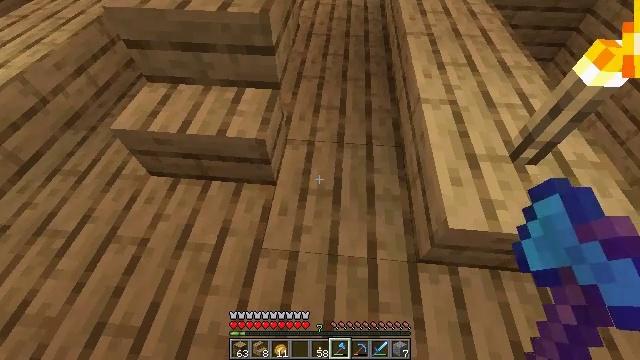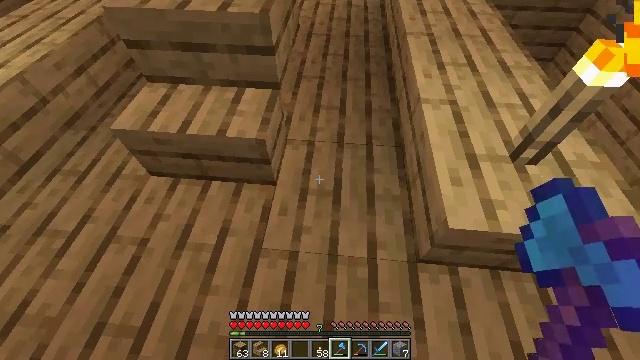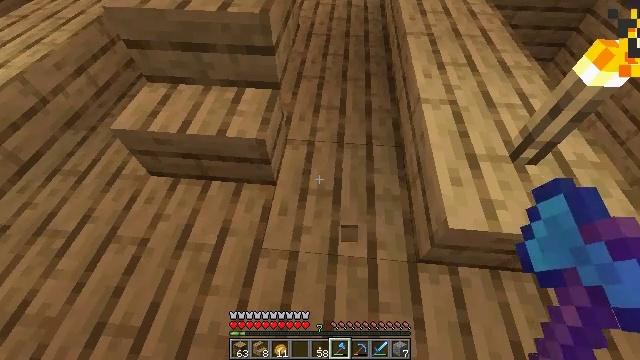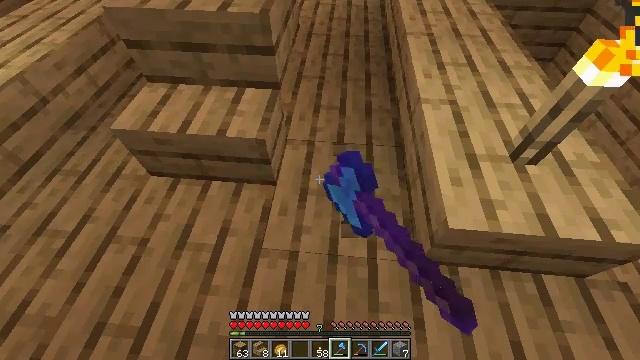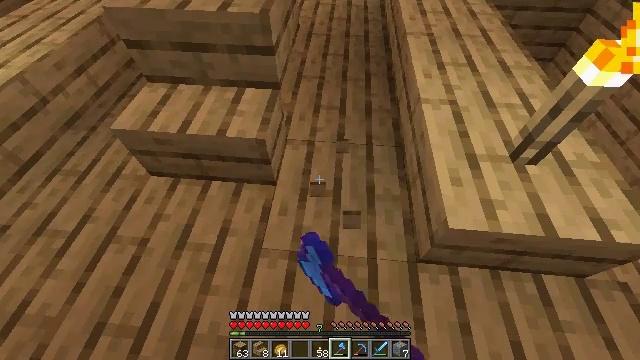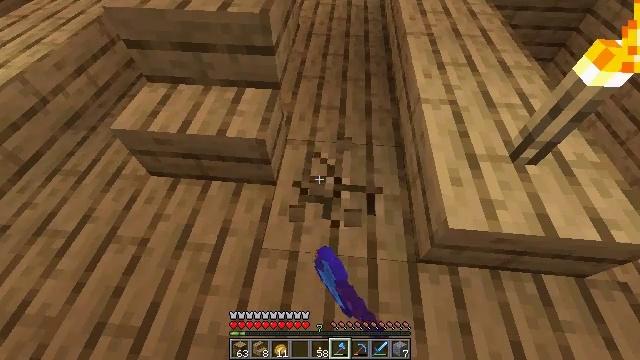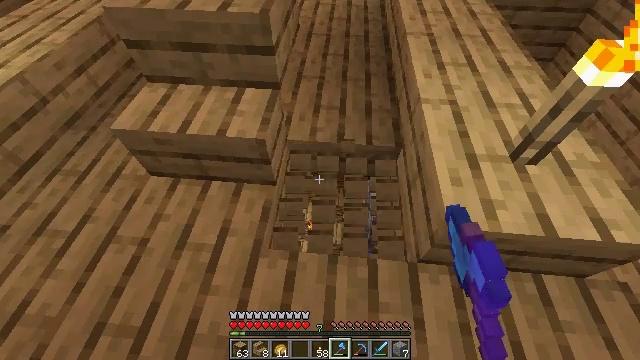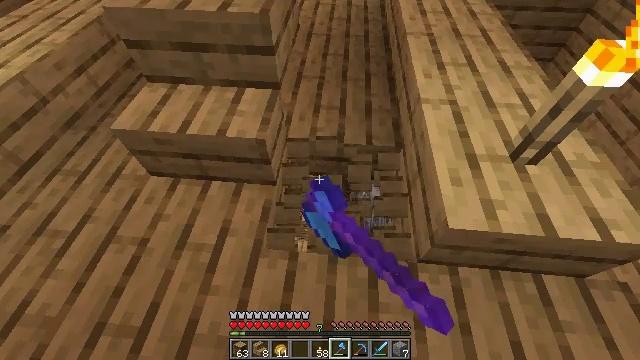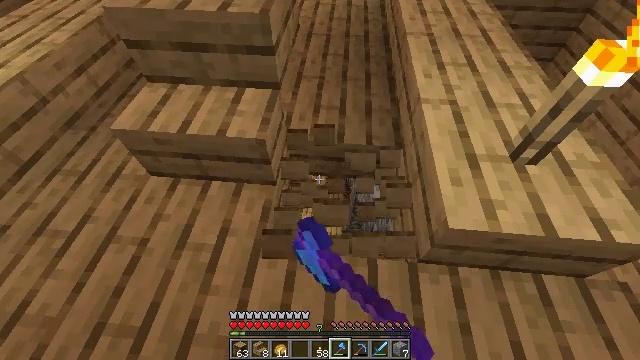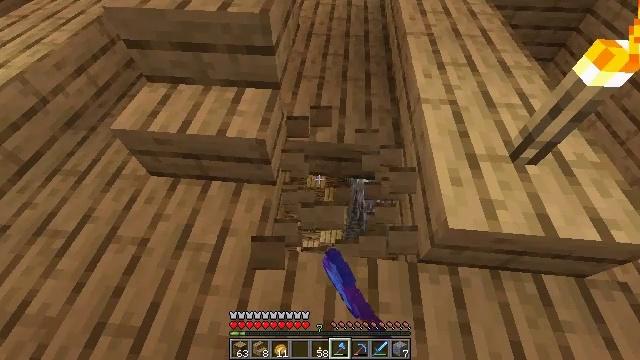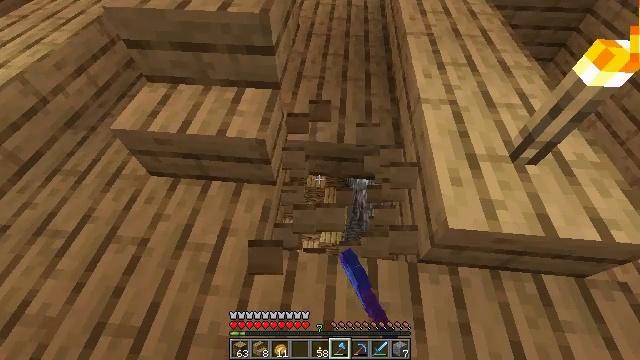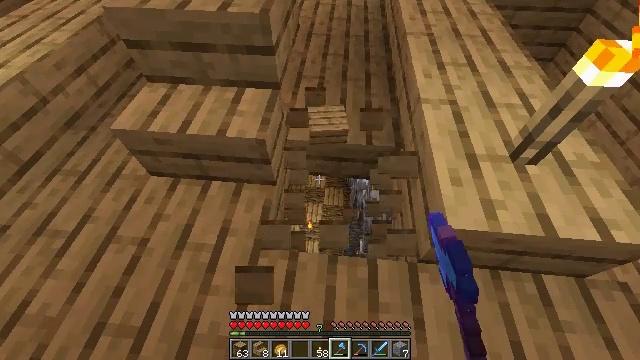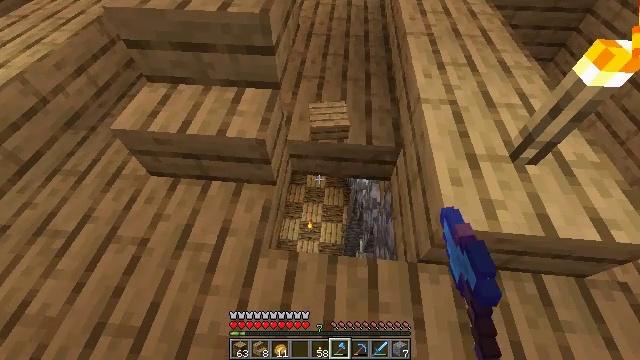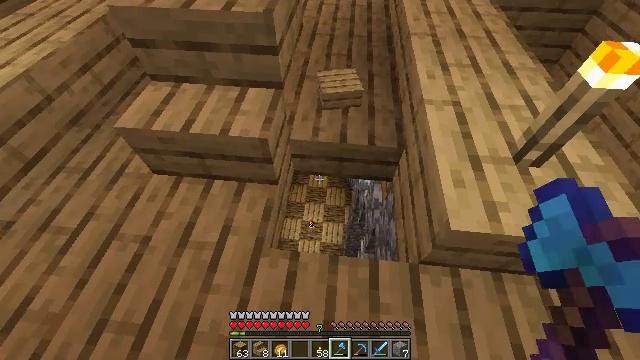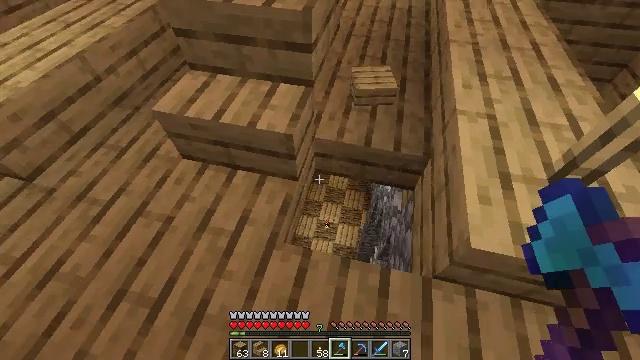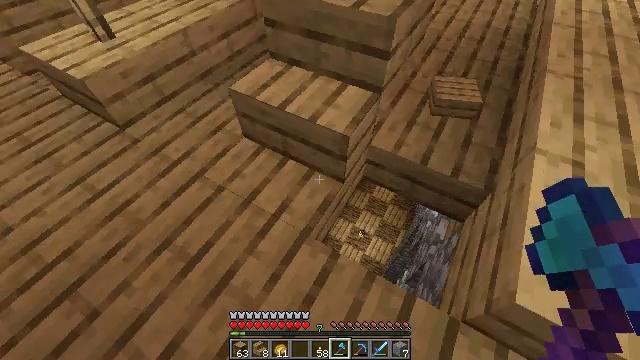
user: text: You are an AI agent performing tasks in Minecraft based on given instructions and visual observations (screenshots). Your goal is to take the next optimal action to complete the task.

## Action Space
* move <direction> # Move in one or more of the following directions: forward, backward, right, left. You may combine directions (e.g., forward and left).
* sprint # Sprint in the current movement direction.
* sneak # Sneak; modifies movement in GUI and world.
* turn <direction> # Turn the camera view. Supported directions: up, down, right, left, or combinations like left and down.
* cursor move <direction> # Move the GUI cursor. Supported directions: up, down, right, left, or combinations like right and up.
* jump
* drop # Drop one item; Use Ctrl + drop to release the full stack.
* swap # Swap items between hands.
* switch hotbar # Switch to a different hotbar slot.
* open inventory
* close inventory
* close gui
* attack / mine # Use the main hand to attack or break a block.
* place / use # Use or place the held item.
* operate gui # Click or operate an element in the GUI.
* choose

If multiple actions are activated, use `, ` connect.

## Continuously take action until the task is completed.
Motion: motion action
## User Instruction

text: Dig up the oak slab used in construction.
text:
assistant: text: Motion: no_op
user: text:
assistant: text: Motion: attack / mine
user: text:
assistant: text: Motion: attack / mine
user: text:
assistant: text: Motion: attack / mine
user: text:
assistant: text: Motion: attack / mine
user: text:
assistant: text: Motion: attack / mine
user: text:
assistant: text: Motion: attack / mine
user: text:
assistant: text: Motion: attack / mine
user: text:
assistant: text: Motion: attack / mine
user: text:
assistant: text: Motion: no_op
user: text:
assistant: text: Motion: no_op
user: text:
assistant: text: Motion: no_op
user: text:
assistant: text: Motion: no_op
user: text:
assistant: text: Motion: turn left
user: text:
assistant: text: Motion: turn left
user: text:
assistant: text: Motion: turn left and up
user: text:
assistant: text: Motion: turn left and up
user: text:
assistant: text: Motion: move forward and move left, turn up
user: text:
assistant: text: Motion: move forward and move left, turn up
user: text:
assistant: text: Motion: move forward and move left
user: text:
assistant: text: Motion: move forward and move left
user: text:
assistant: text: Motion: move forward and move left
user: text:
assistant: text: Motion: move forward and move left, turn right
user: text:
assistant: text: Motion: turn right
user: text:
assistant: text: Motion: turn right
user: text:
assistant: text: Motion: turn right
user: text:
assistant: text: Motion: turn right
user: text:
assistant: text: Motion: turn right
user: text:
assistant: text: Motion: turn right, attack / mine
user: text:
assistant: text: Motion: attack / mine